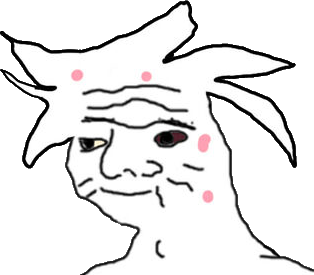
Label: 5_Boomer